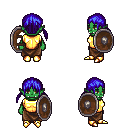
a pixel art fantasy rpg character, female body template, orc, green skin, gold chest armor, robe skirt, blue twin-tailed hairstyle, gold boots, shield, four views (front, back, left, right), 2x2 character sprite sheet, small pixel art, hard edges, no anti-aliasing